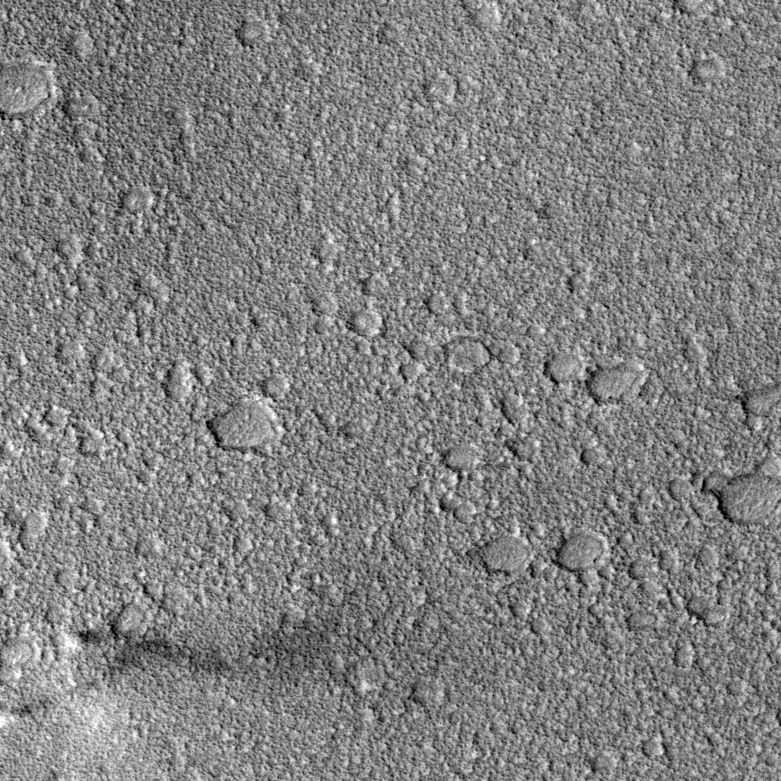
Label: dustdevil, dustdevil